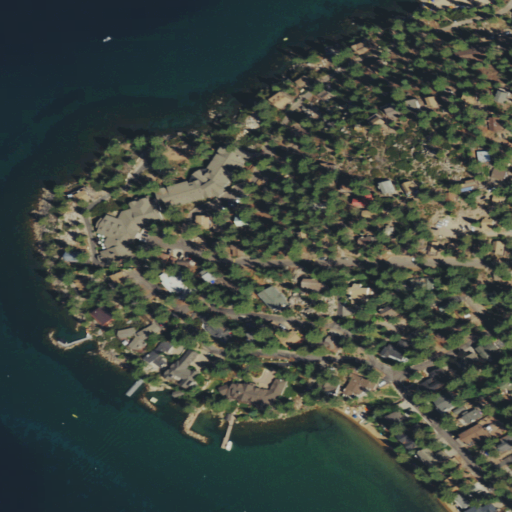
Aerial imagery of cape in Nevada named Zephyr Point containing open water, low intensity development, evergreen forest, open development, and medium intensity development